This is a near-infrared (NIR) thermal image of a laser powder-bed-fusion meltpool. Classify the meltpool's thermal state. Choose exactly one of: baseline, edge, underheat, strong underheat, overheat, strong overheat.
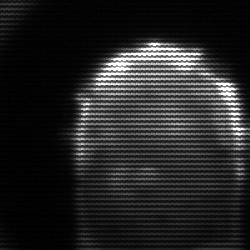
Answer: baseline